Question: I've got this HTML that is sent in an email but some receivers experience problems in their email client (I suspect outlook).
I've checked and re-checked this HTML code over and over but I can't find the reason why some elements aren't on the right position so I could use some help.
I've highlighted the "errors" with dark red lines:

HTML:
'''
<!DOCTYPE html PUBLIC "-//W3C//DTD XHTML 1.0 Strict//EN" "http://www.w3.org/TR/xhtml1/DTD/xhtml1-strict.dtd">
<html xmlns="http://www.w3.org/1999/xhtml">
<head>
<meta http-equiv="Content-Type" content="text/html; charset=UTF-8" />
<title>'.$mail['subject'].'</title>
</head>
<body>
<table style="border: 0; border-spacing: 0; line-height: 0; margin: 0; padding: 0; width: 559px;">
<tr style="border: 0; margin: 0; padding: 0;">
<td colspan="5" style="border: 0; margin: 0; padding: 0; width: 559px;"><img src="'.$root.$cards['path']['mail'].'0-0-'.$mail['card'].'.jpg" style="border: 0; margin: 0; padding: 0;" alt="" /></td>
</tr><tr style="border: 0; margin: 0; padding: 0;">
<td style="border: 0; margin: 0; padding: 0; width: 120px;"><img src="'.$root.$cards['path']['mail'].'1-0.jpg" style="border: 0; margin: 0; padding: 0;" alt="" /></td>
<td rowspan="2" style="border: 0; margin: 0; padding: 0; vertical-align: top; width: 210px"><p style="border: 0; font-family: Arial, Helvetica, sans-serif; font-size: 12px; line-height: 12px; margin: 0; padding: 0; word-wrap: break-word; width: 210px;">'.$mail['message'].'<br /><br />'.$mail['from_name'].'</p></td>
<td colspan="3" style="border: 0; margin: 0; padding: 0; width: 269px;"><img src="'.$root.$cards['path']['mail'].'1-2.jpg" style="border: 0; margin: 0; padding: 0;" alt="" /></td>
</tr><tr style="border: 0; margin: 0; padding: 0;">
<td style="border: 0; margin: 0; padding: 0; width: 120px;"><img src="'.$root.$cards['path']['mail'].'2-0.jpg" style="border: 0; margin: 0; padding: 0;" alt="" /></td>
<td style="border: 0; margin: 0; padding: 0; width: 65px;"><img src="'.$root.$cards['path']['mail'].'/2-2.jpg" style="border: 0; margin: 0; padding: 0;" alt="" /></td>
<td style="border: 0; margin: 0; padding: 0; vertical-align: top; width: 170px;"><p style="border: 0; font-family: Arial, Helvetica, sans-serif; font-size: 12px; margin: 0; line-height: 12px; padding: 0; width: 170px;">'.$mail['to_name'].'</p></td>
<td style="border: 0; margin: 0; padding: 0; width: 34px;"><img src="'.$root.$cards['path']['mail'].'2-4.jpg" style="border: 0; margin: 0; padding: 0;" alt="" /></td>
</tr><tr style="border: 0; margin: 0; padding: 0;">
<td colspan="5" style="border: 0; margin: 0; padding: 0; width: 559px;"><img src="'.$root.$cards['path']['mail'].'3-0.jpg" style="border: 0; margin: 0; padding: 0;" alt="" /></td>
</tr><tr style="border: 0; margin: 0; padding: 0;">
<td colspan="5" style="border: 0; margin: 0; padding: 0; width: 559px;"><p style="border: 0; font-family: Arial, Helvetica, sans-serif; font-size: 12px; line-height: 12px; margin: 0; padding: 0; word-wrap: break-word; width: 210px;"><a href="http://www.geschiedeniszeeland.nl" target="_blank"><img src="'.$root.'images/site-button.jpg" style="border: 0; margin: 0; padding: 0;" alt="" /></a></p></td>
</tr>
</table>
</body>
</html>
'''
don't worry about the bits of PHP in the HTML because that works like a charm.
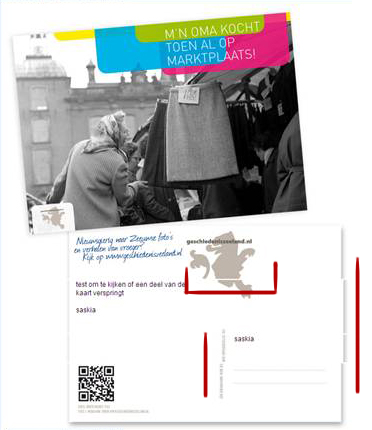
Answer: First of all whenever you use an img tag you must use style="display:block" - this is to avoid the 1px white line beneath the image.
Second of all it's better to use tabel in tabel rather than collspan/rowspan.
I can also see that you have a 559pw with tabel but your 3th line is: 120+65+170+34=389 px, and you're also missing a column.